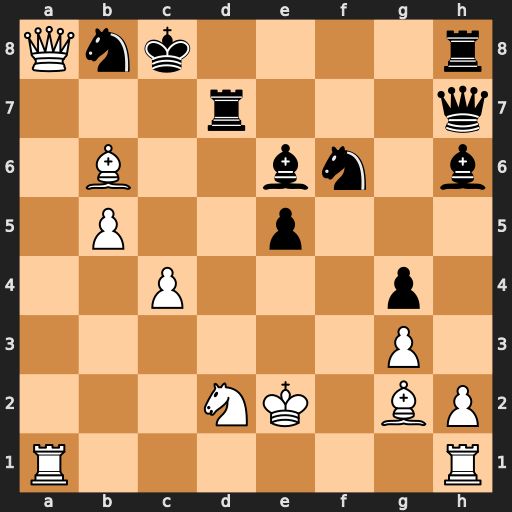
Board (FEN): Qnk4r/3r3q/1B2bn1b/1P2p3/2P3p1/6P1/3NK1BP/R6R
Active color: w
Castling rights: -
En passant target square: -
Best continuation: Qxb8+ Kxb8 Ra8#